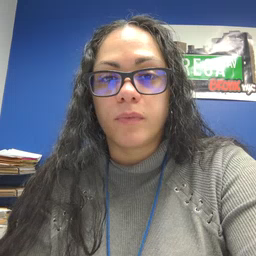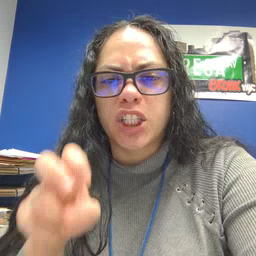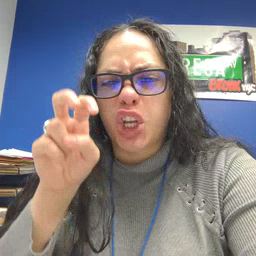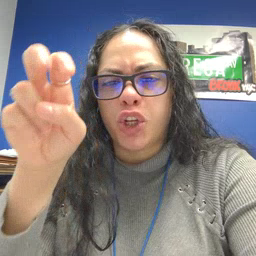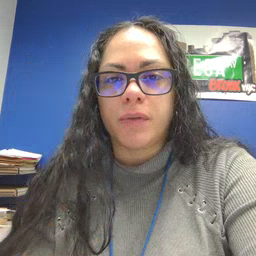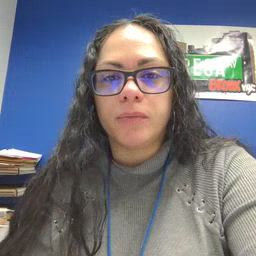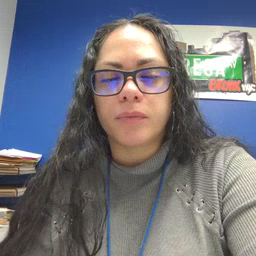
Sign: stairs